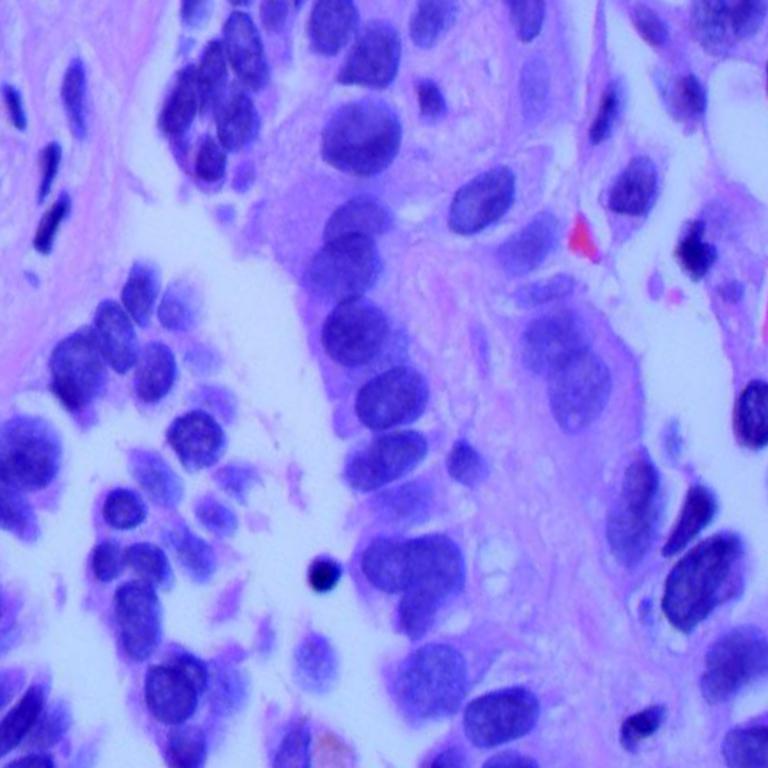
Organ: lung
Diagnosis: adenocarcinomas